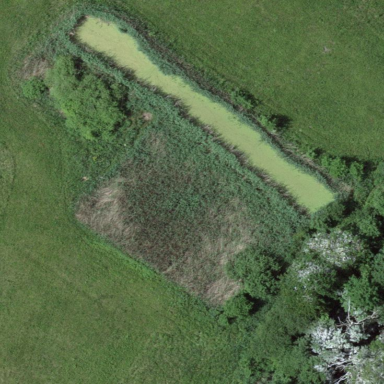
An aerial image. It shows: Reedbed in wetland area.